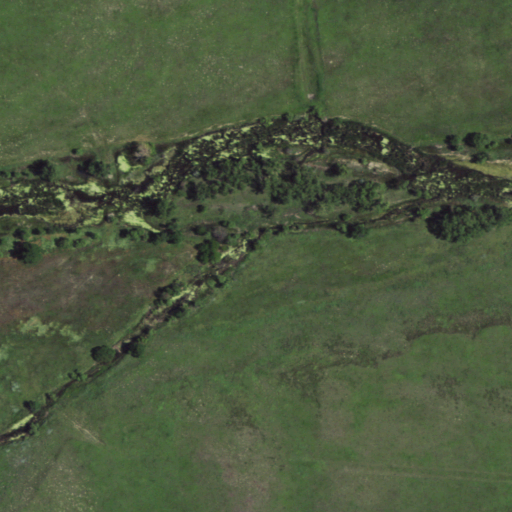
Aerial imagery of valley in Kansas named Wildon Draw containing only grassland